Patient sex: F
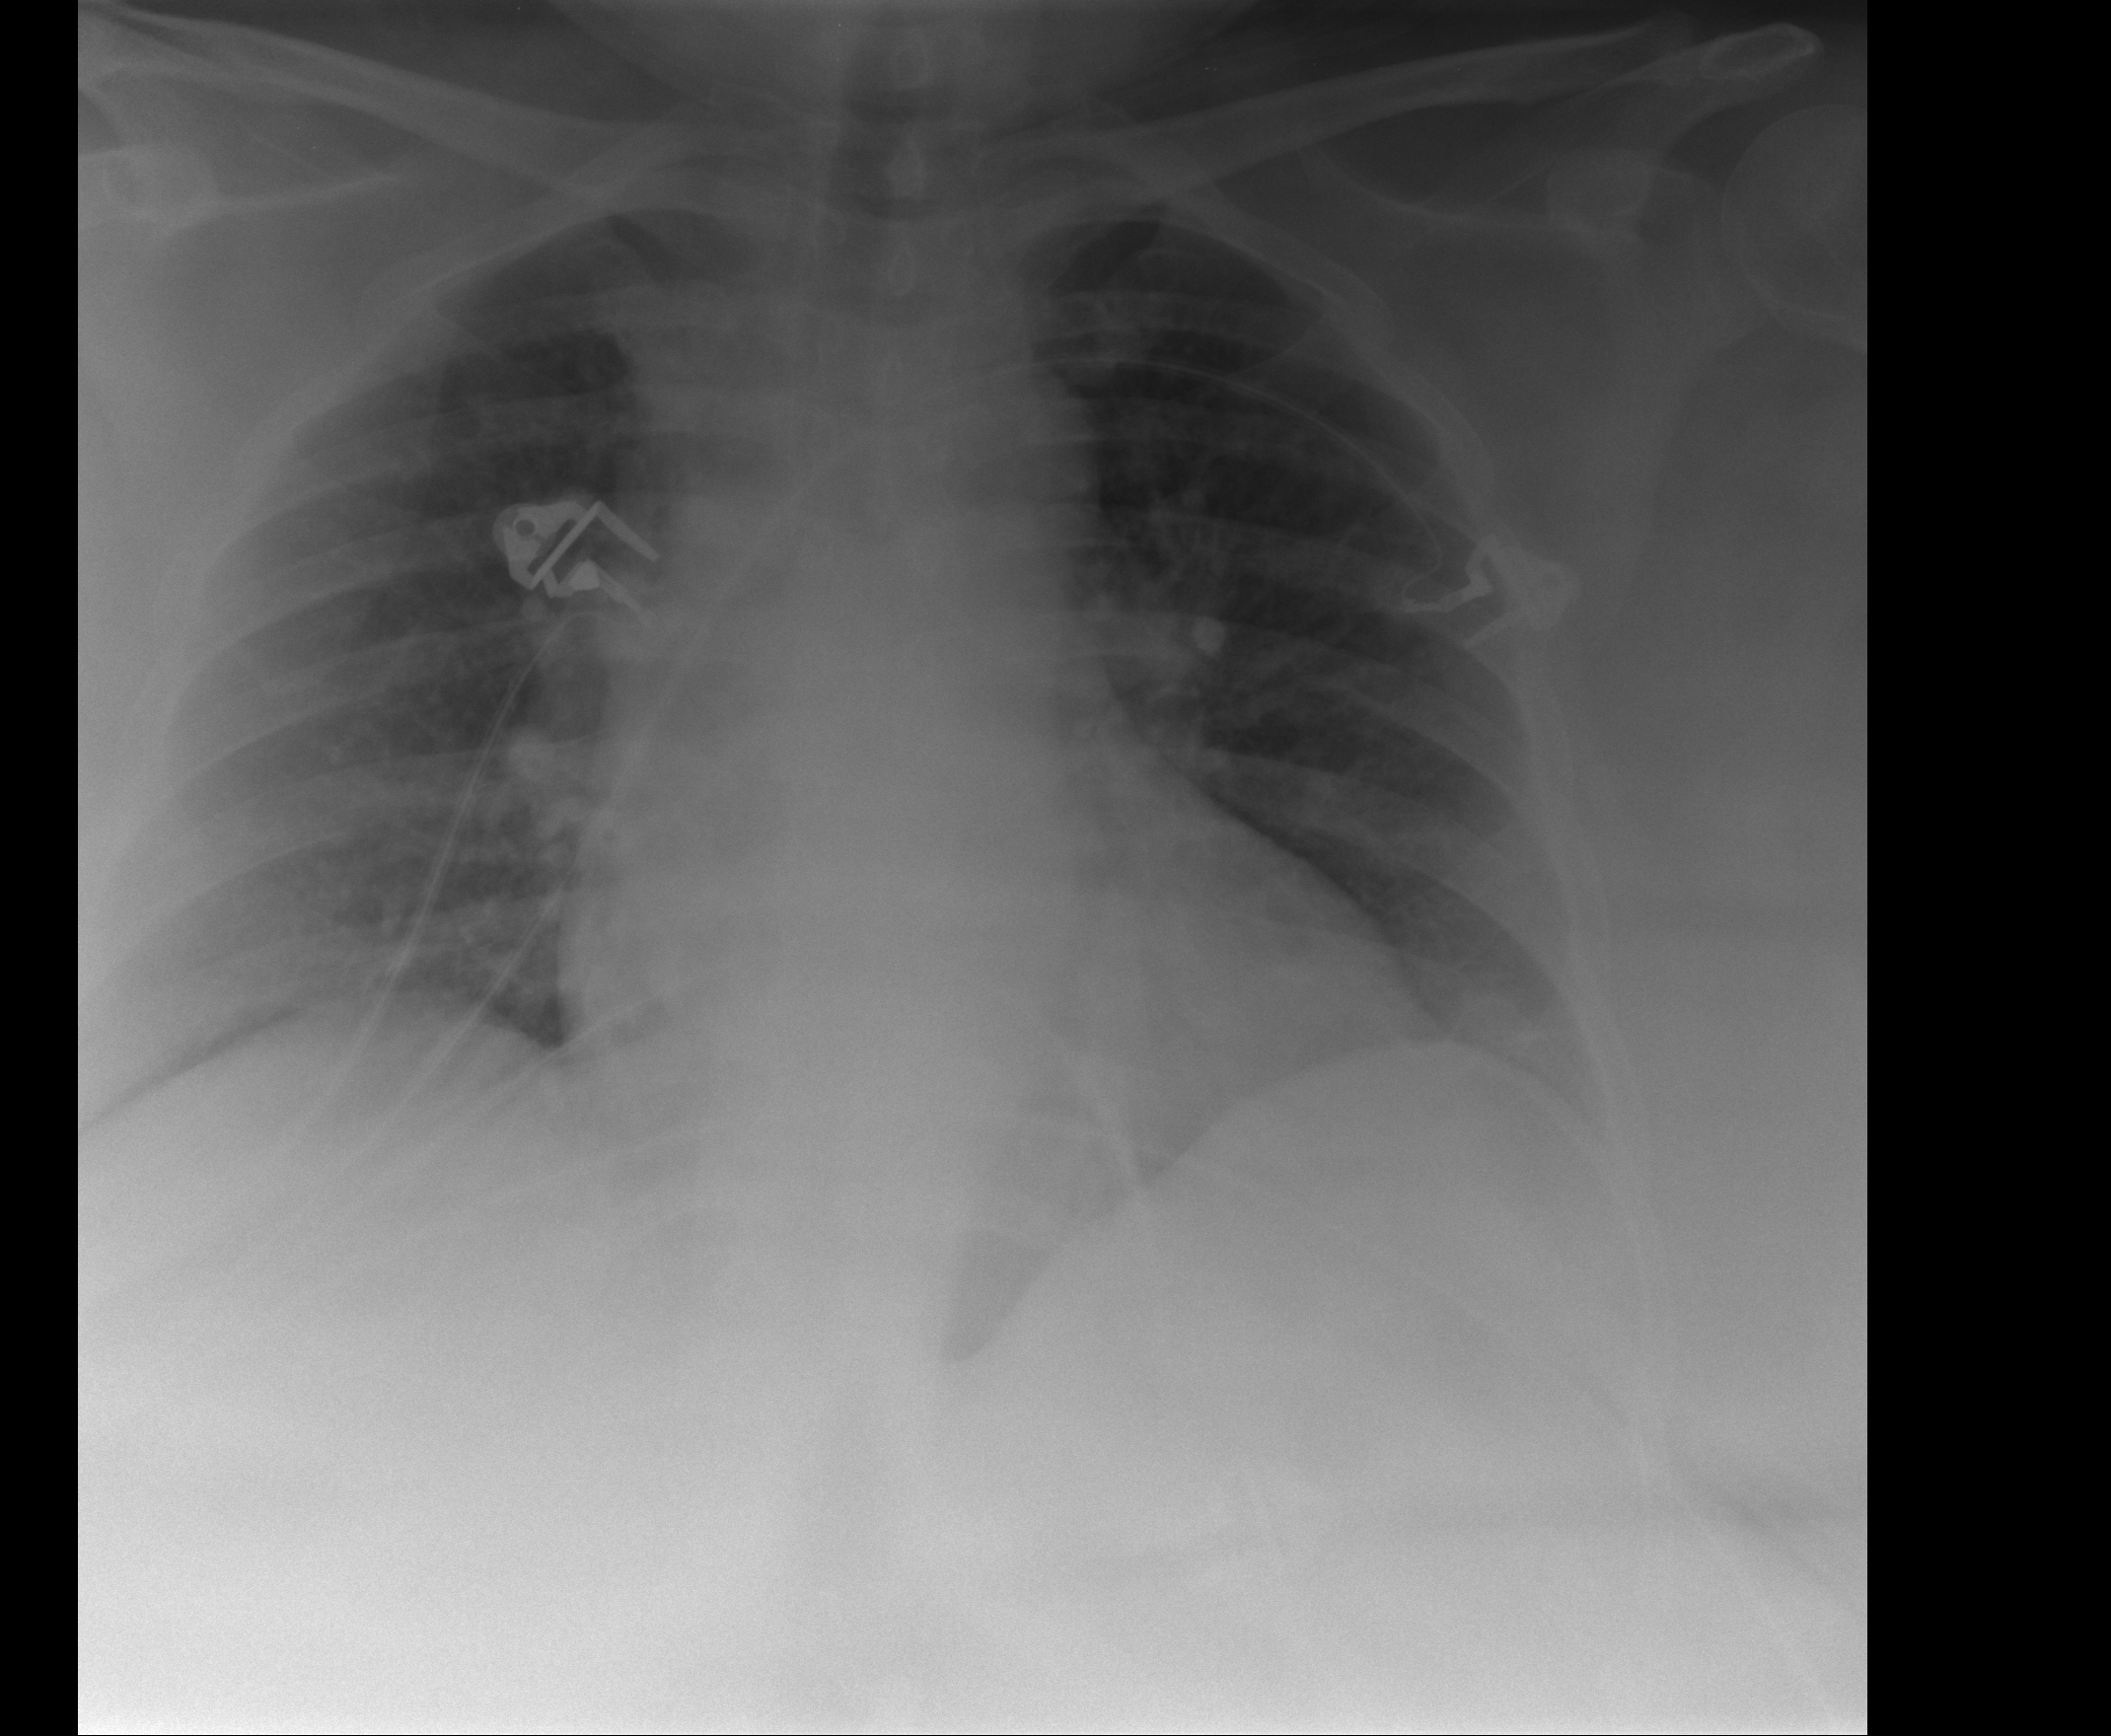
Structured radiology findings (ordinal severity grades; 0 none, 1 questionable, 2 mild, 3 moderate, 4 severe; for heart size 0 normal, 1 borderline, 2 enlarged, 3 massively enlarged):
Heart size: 0
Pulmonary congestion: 1
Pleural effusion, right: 0
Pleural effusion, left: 0
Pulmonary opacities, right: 0
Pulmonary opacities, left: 0
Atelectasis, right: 0
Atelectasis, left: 0